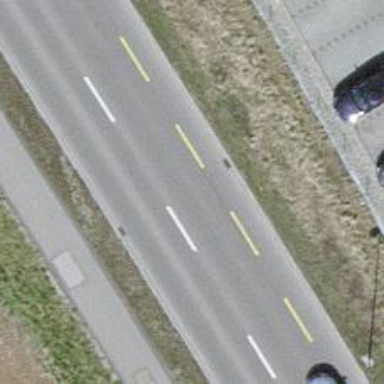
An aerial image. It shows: Primary highway with asphalt surface. There is cycle track on the left side.